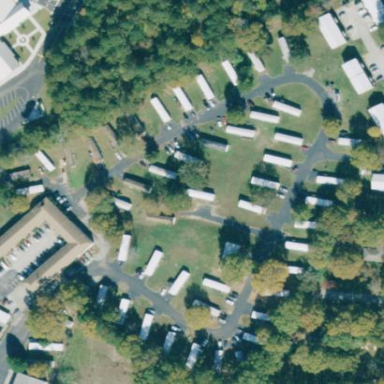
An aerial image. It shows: Residential area designated as trailer park.